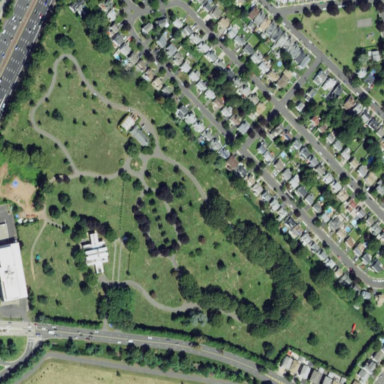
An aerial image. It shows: Cemetery.